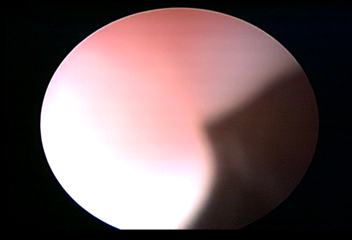
Modality: WLC
Class: Normal mucosa
Bladder cancer association: No